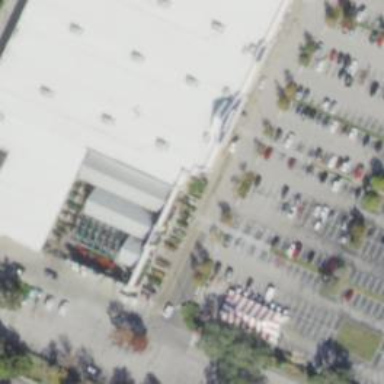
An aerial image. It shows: Parking space is available.